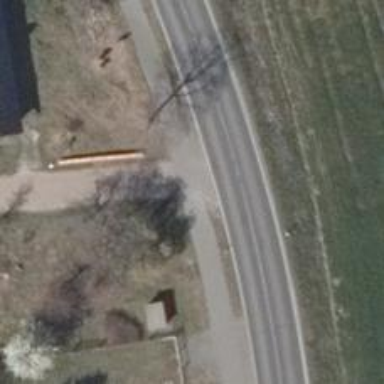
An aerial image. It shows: Asphalt path.